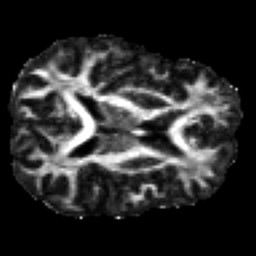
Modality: FA
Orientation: axial
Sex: male
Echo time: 0.114 s